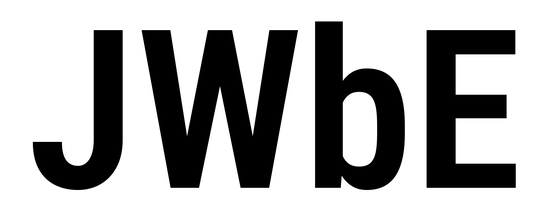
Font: Roboto_Condensed_SemiBold